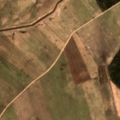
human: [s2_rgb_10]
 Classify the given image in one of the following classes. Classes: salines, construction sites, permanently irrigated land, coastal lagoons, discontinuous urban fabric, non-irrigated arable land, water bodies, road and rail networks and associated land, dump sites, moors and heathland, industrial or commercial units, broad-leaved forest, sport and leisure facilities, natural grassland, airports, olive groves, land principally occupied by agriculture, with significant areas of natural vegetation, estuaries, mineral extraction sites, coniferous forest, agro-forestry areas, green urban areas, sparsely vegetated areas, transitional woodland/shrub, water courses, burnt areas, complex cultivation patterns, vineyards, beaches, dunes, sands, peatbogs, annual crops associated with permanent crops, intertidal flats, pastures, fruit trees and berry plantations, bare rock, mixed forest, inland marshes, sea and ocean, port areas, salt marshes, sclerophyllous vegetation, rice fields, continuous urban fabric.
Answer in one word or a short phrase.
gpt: non-irrigated arable land, pastures, mixed forest